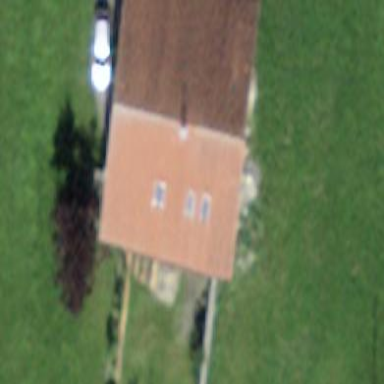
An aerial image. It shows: Farm building.